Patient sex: M
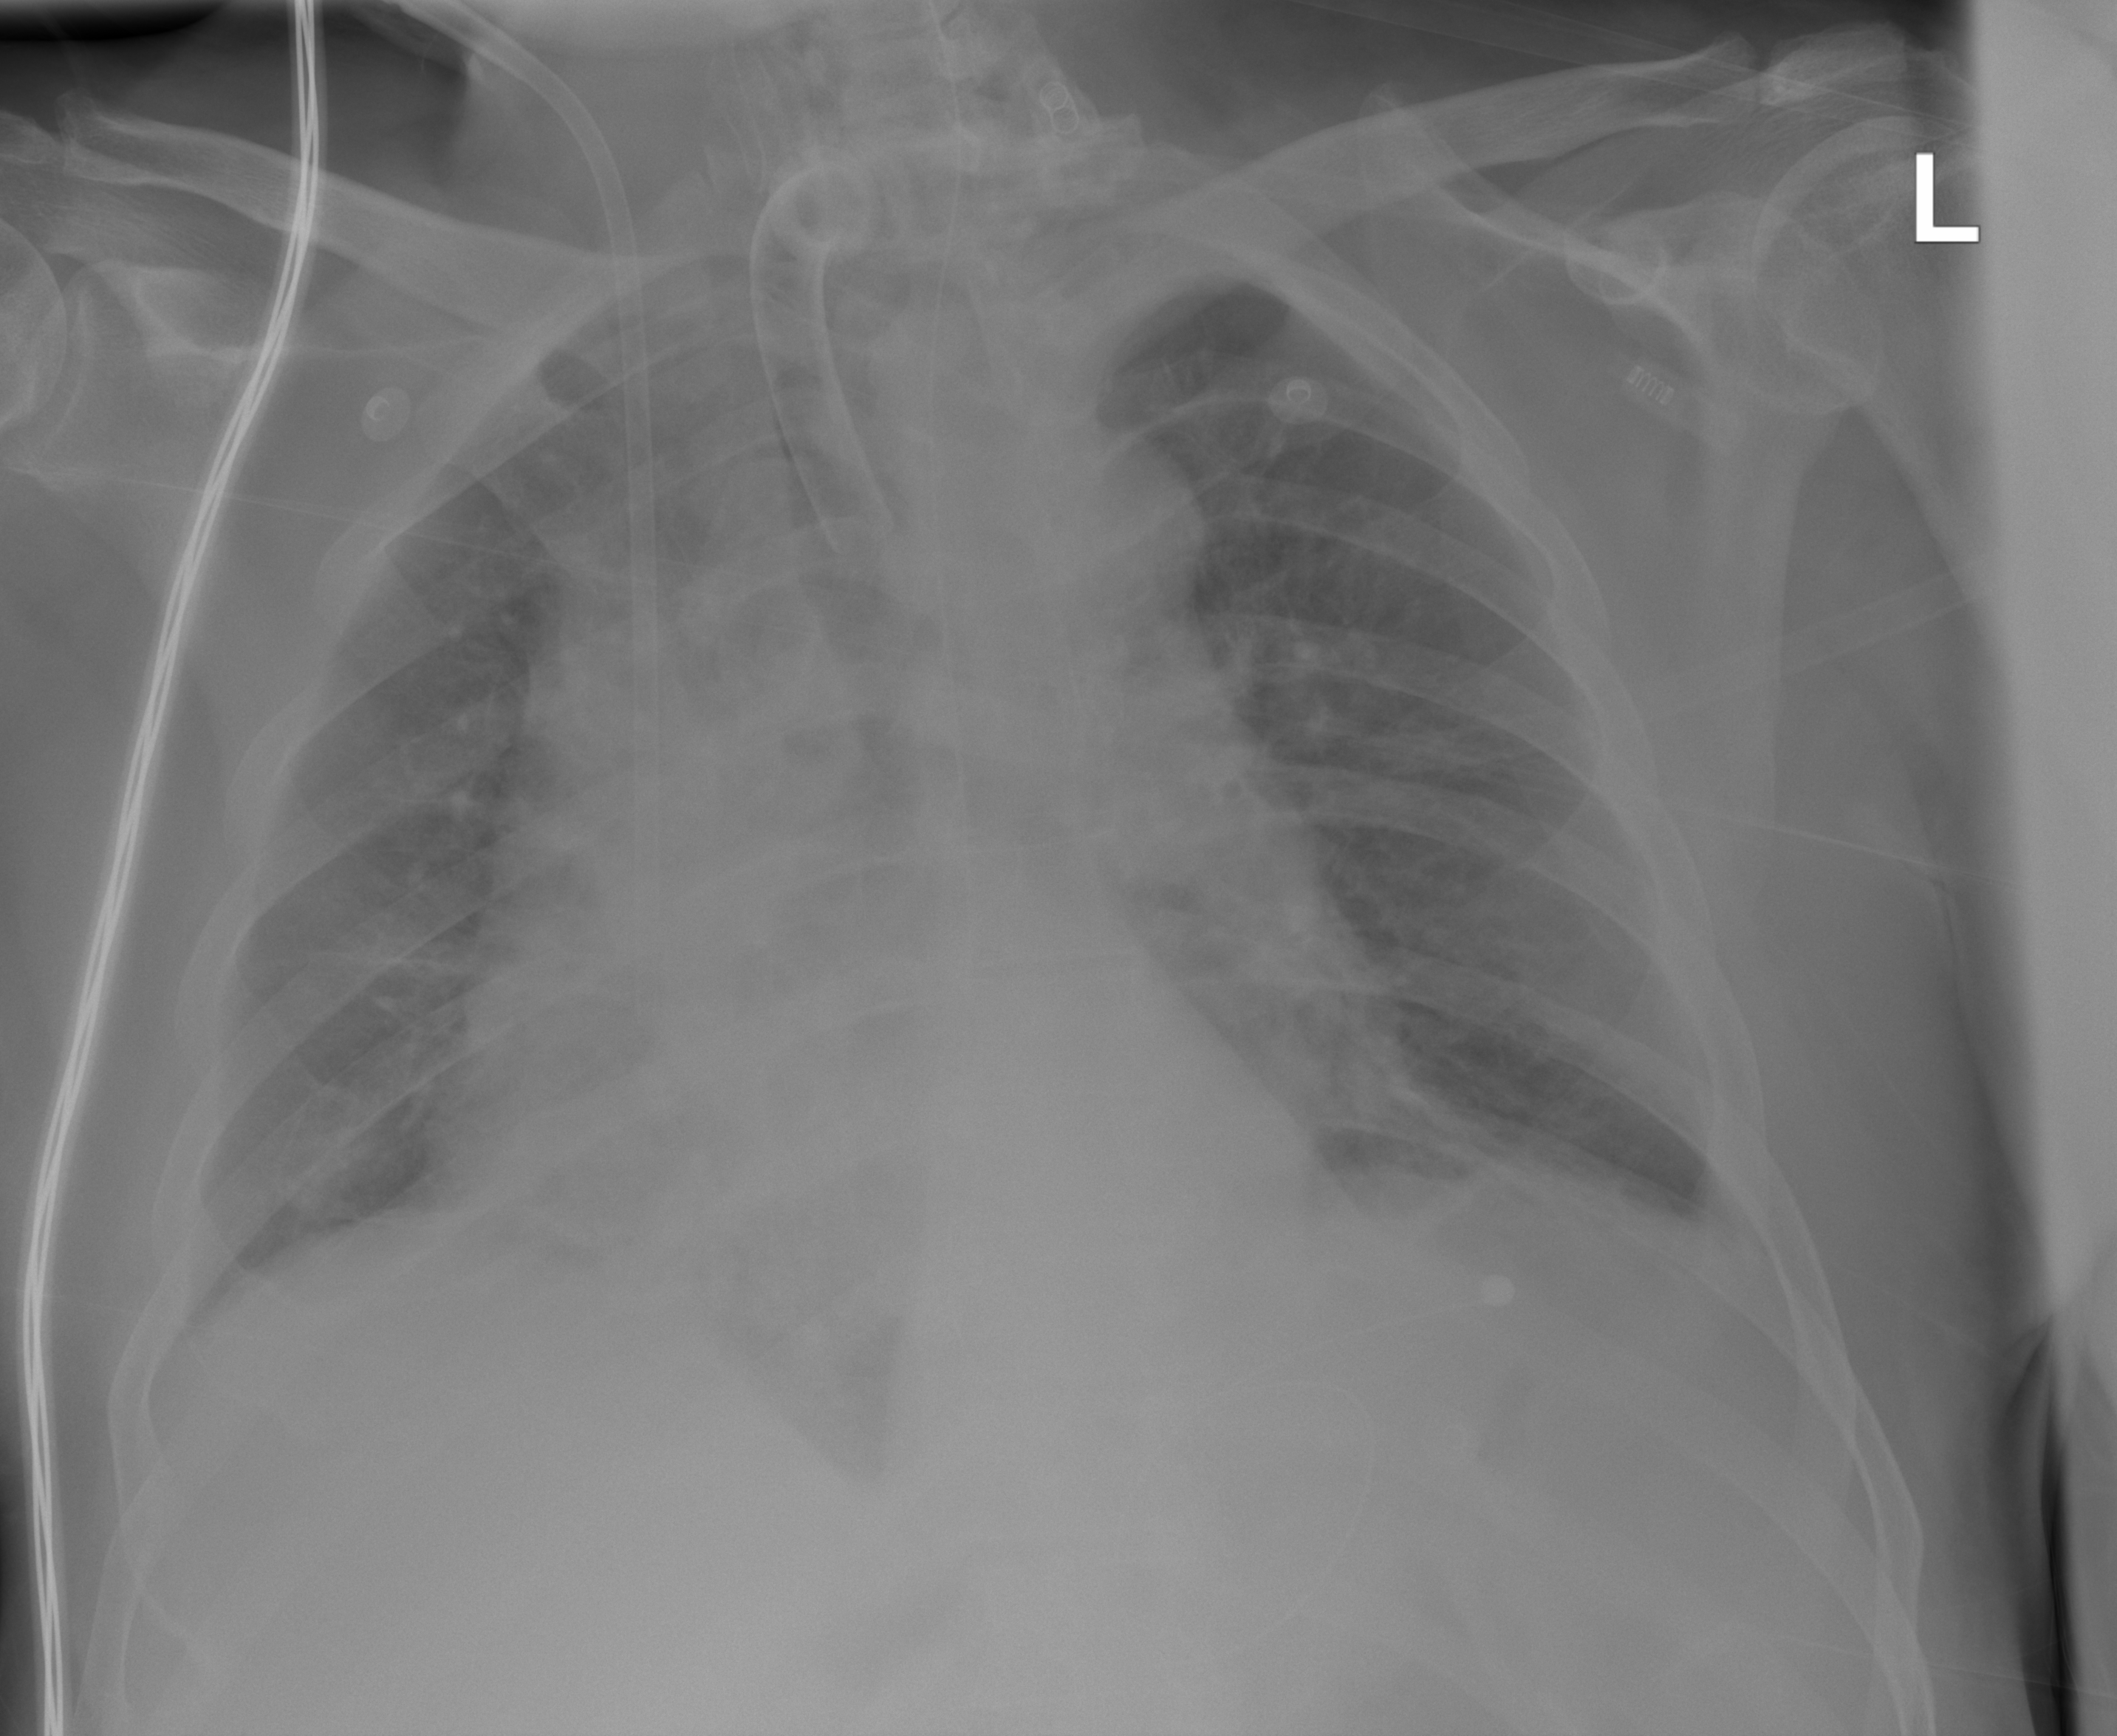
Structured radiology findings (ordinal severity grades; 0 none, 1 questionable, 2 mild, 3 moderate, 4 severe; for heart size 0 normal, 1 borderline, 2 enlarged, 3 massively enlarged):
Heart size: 2
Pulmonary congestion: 0
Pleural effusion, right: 2
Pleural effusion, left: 1
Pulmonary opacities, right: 2
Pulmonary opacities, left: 0
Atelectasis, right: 2
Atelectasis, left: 2